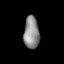
Tissue: lung
Cell type: Epithelial cells
Senescence score: 0.1825
Nuclear area (px): 489
Mean DAPI intensity: 141.119